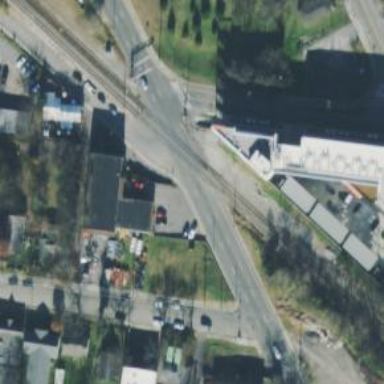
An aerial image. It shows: Railway crossing.